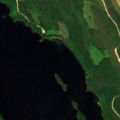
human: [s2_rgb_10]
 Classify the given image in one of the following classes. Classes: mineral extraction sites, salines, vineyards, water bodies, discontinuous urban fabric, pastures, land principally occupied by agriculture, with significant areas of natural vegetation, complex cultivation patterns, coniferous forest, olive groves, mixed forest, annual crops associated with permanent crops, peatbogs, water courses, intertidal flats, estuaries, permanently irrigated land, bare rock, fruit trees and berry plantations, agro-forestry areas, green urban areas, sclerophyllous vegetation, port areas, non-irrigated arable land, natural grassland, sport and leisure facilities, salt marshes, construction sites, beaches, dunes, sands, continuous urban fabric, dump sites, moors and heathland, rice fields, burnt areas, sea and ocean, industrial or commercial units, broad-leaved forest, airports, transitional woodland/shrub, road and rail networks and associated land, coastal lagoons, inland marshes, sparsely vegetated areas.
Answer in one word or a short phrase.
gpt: coniferous forest, transitional woodland/shrub, water bodies